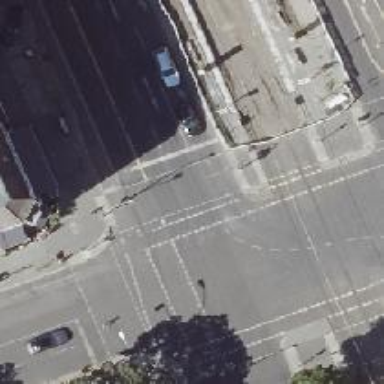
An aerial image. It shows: Crossing with traffic signals.